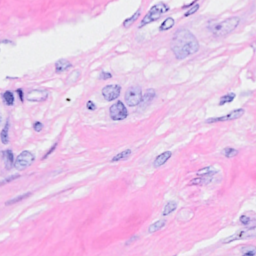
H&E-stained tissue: Breast